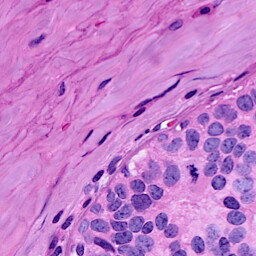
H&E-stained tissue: Breast